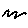
Label: zigzag